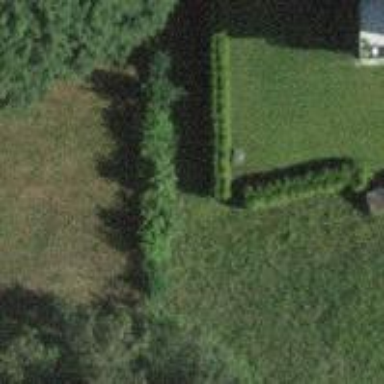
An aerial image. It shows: Hedge acting as barrier.